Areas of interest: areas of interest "Commercial service"
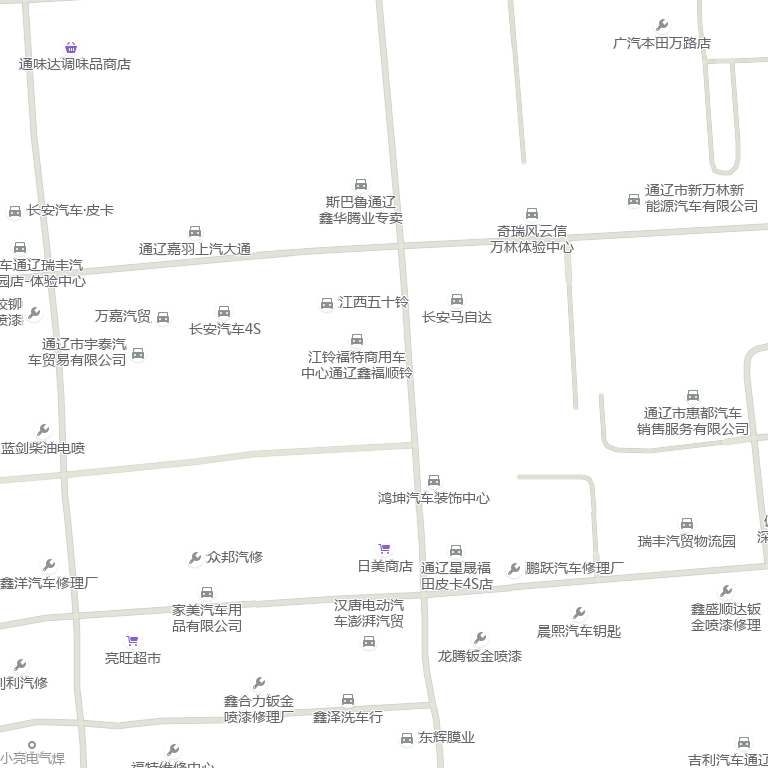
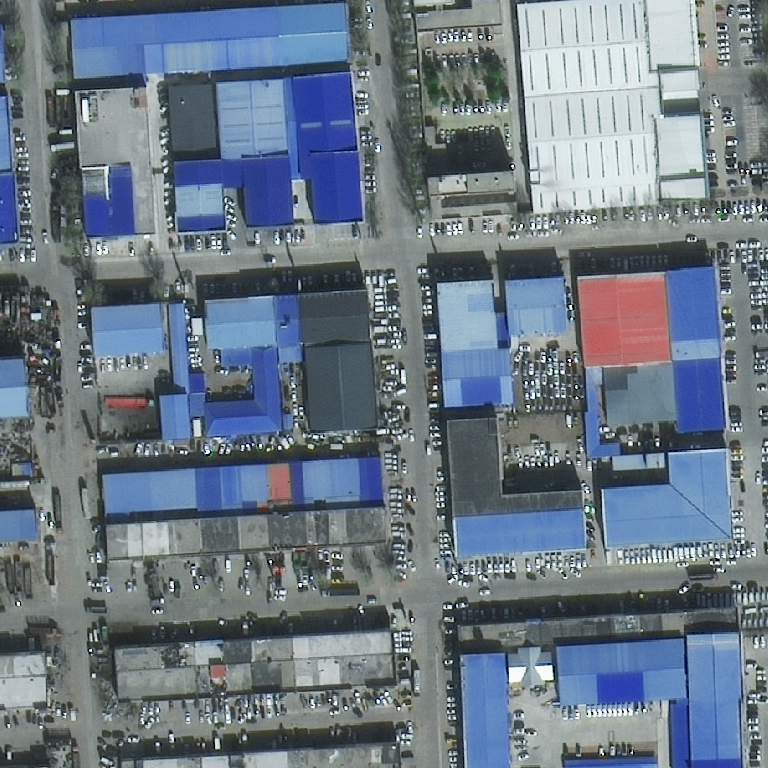